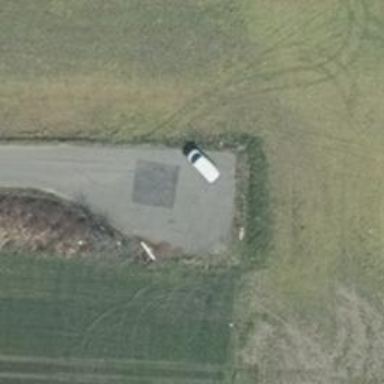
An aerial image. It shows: Asphalt service road.